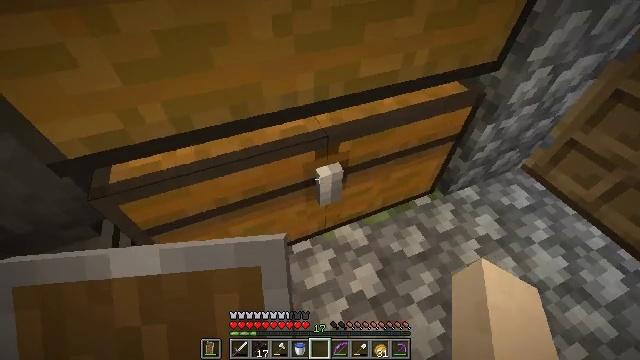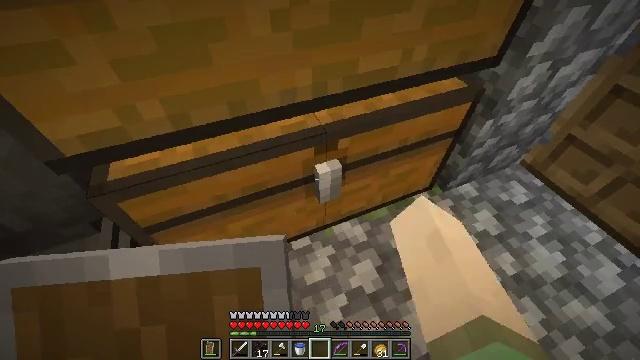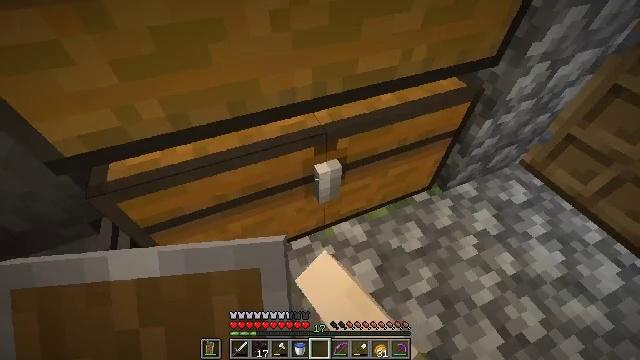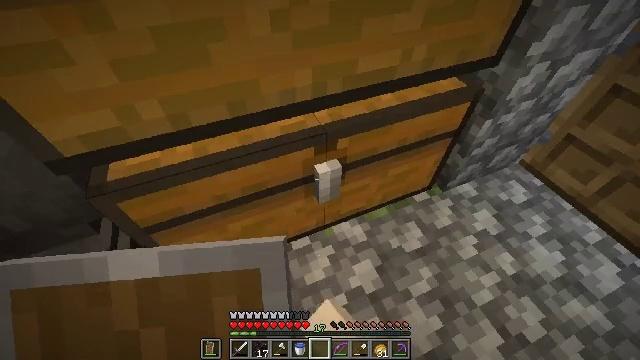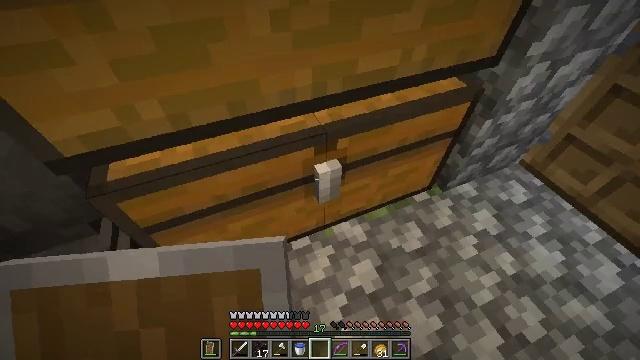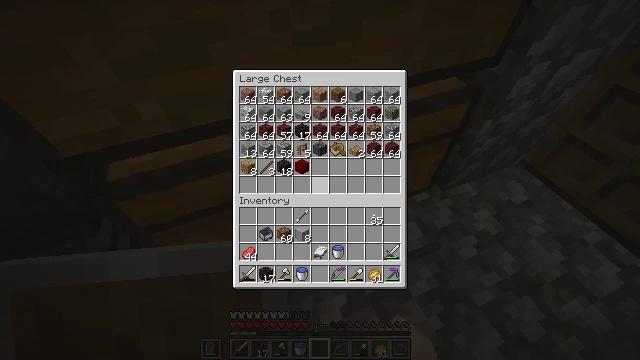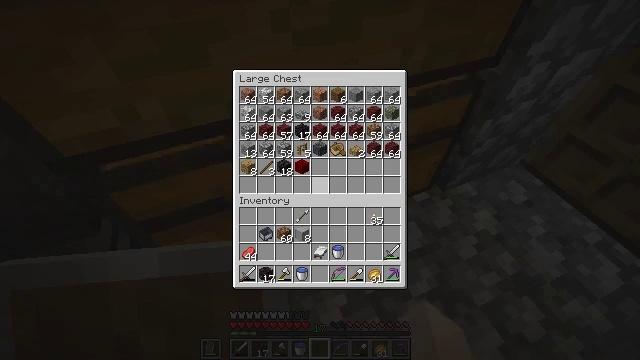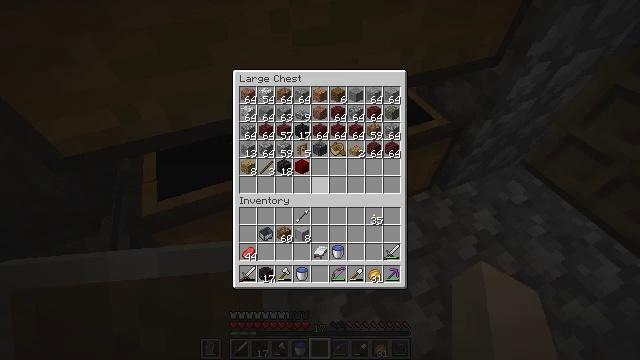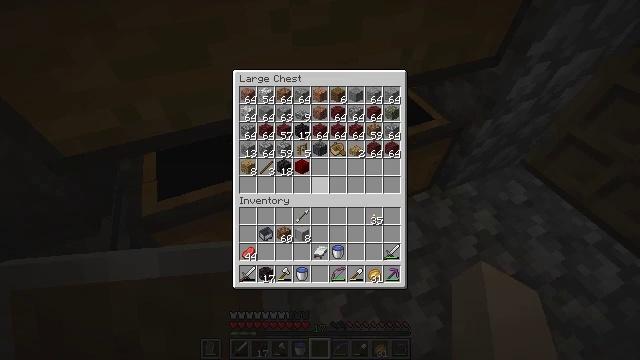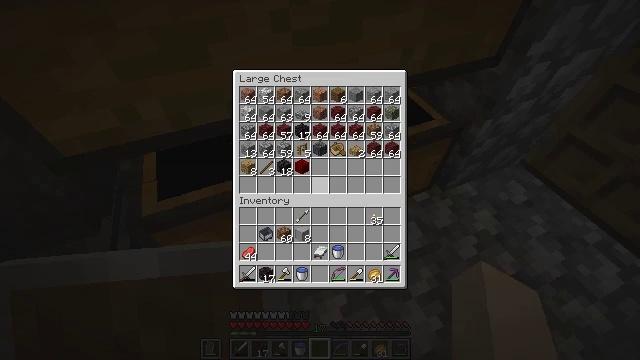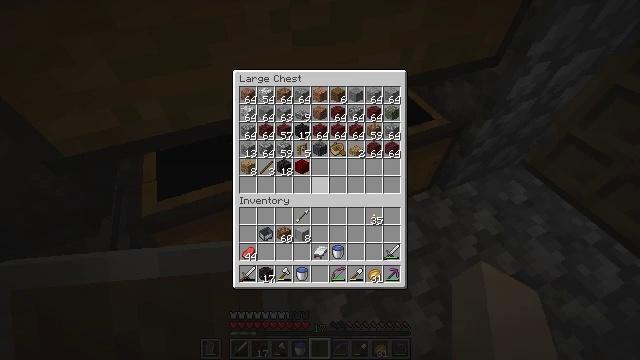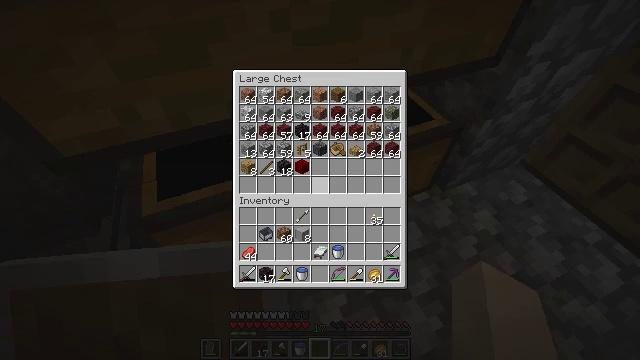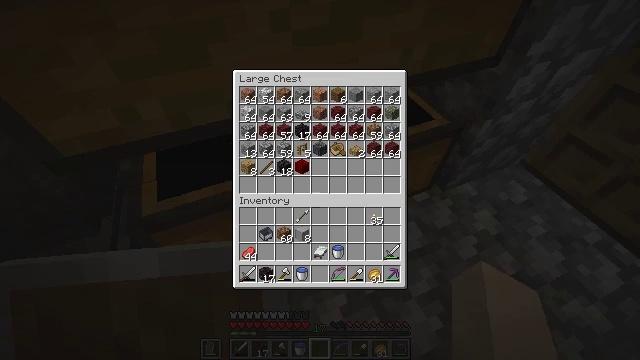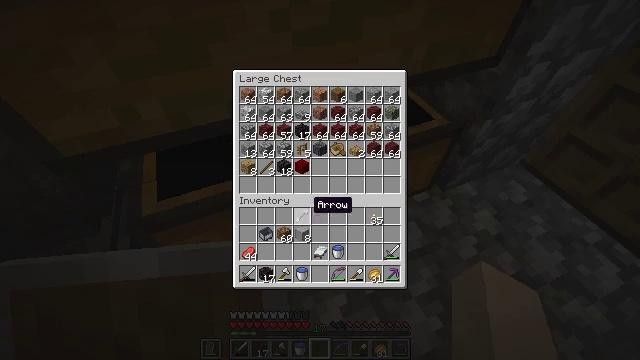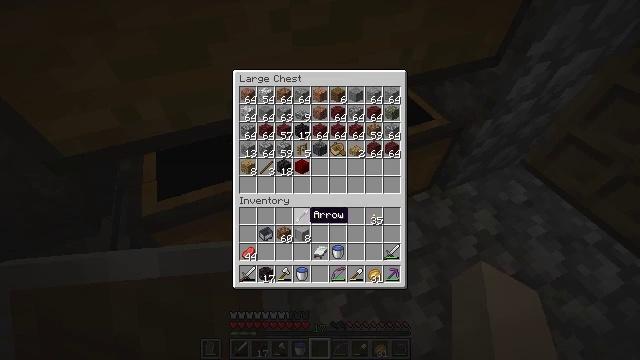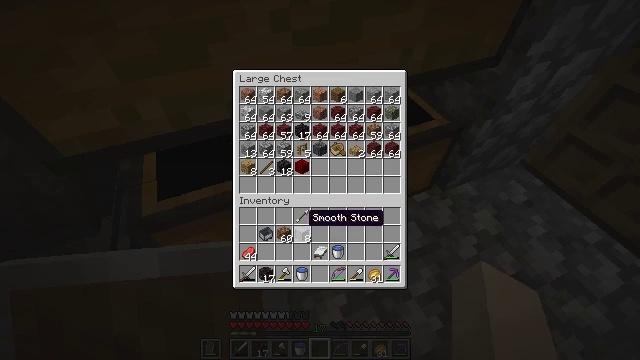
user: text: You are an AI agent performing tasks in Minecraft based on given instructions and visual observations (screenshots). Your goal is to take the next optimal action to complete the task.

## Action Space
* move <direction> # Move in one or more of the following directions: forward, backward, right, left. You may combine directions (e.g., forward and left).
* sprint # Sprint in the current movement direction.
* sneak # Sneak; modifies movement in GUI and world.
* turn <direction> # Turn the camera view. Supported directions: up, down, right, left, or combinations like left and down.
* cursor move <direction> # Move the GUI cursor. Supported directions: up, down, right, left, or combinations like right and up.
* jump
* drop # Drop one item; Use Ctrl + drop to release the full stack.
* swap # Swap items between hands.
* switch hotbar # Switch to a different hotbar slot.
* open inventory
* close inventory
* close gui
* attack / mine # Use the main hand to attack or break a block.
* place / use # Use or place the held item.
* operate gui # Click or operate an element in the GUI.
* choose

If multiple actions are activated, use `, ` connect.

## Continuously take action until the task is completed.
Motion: motion action
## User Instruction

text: Break the chest to retrieve items inside.
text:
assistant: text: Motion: use / place
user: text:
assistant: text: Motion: use / place
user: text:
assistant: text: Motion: no_op
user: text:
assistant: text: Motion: no_op
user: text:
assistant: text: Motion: no_op
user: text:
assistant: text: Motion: no_op
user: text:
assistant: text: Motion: no_op
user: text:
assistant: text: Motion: no_op
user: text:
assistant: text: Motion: sneak
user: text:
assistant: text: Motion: sneak
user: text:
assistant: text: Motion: sneak
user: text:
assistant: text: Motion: sneak, turn down
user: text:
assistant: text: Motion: sneak, turn down
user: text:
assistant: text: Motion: sneak, turn down
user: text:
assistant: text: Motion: sneak
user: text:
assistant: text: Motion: sneak
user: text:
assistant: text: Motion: sneak
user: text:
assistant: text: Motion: sneak, use / place
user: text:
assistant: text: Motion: sneak, use / place
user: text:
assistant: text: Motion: sneak, use / place
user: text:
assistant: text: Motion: sneak
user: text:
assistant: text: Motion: sneak
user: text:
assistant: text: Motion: sneak
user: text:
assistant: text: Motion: sneak
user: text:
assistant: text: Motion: sneak
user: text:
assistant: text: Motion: sneak
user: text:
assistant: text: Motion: sneak
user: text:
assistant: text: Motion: no_op
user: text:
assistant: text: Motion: no_op
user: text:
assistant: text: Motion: no_op